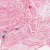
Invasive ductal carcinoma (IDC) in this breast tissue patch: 0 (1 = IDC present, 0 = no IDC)